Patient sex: F
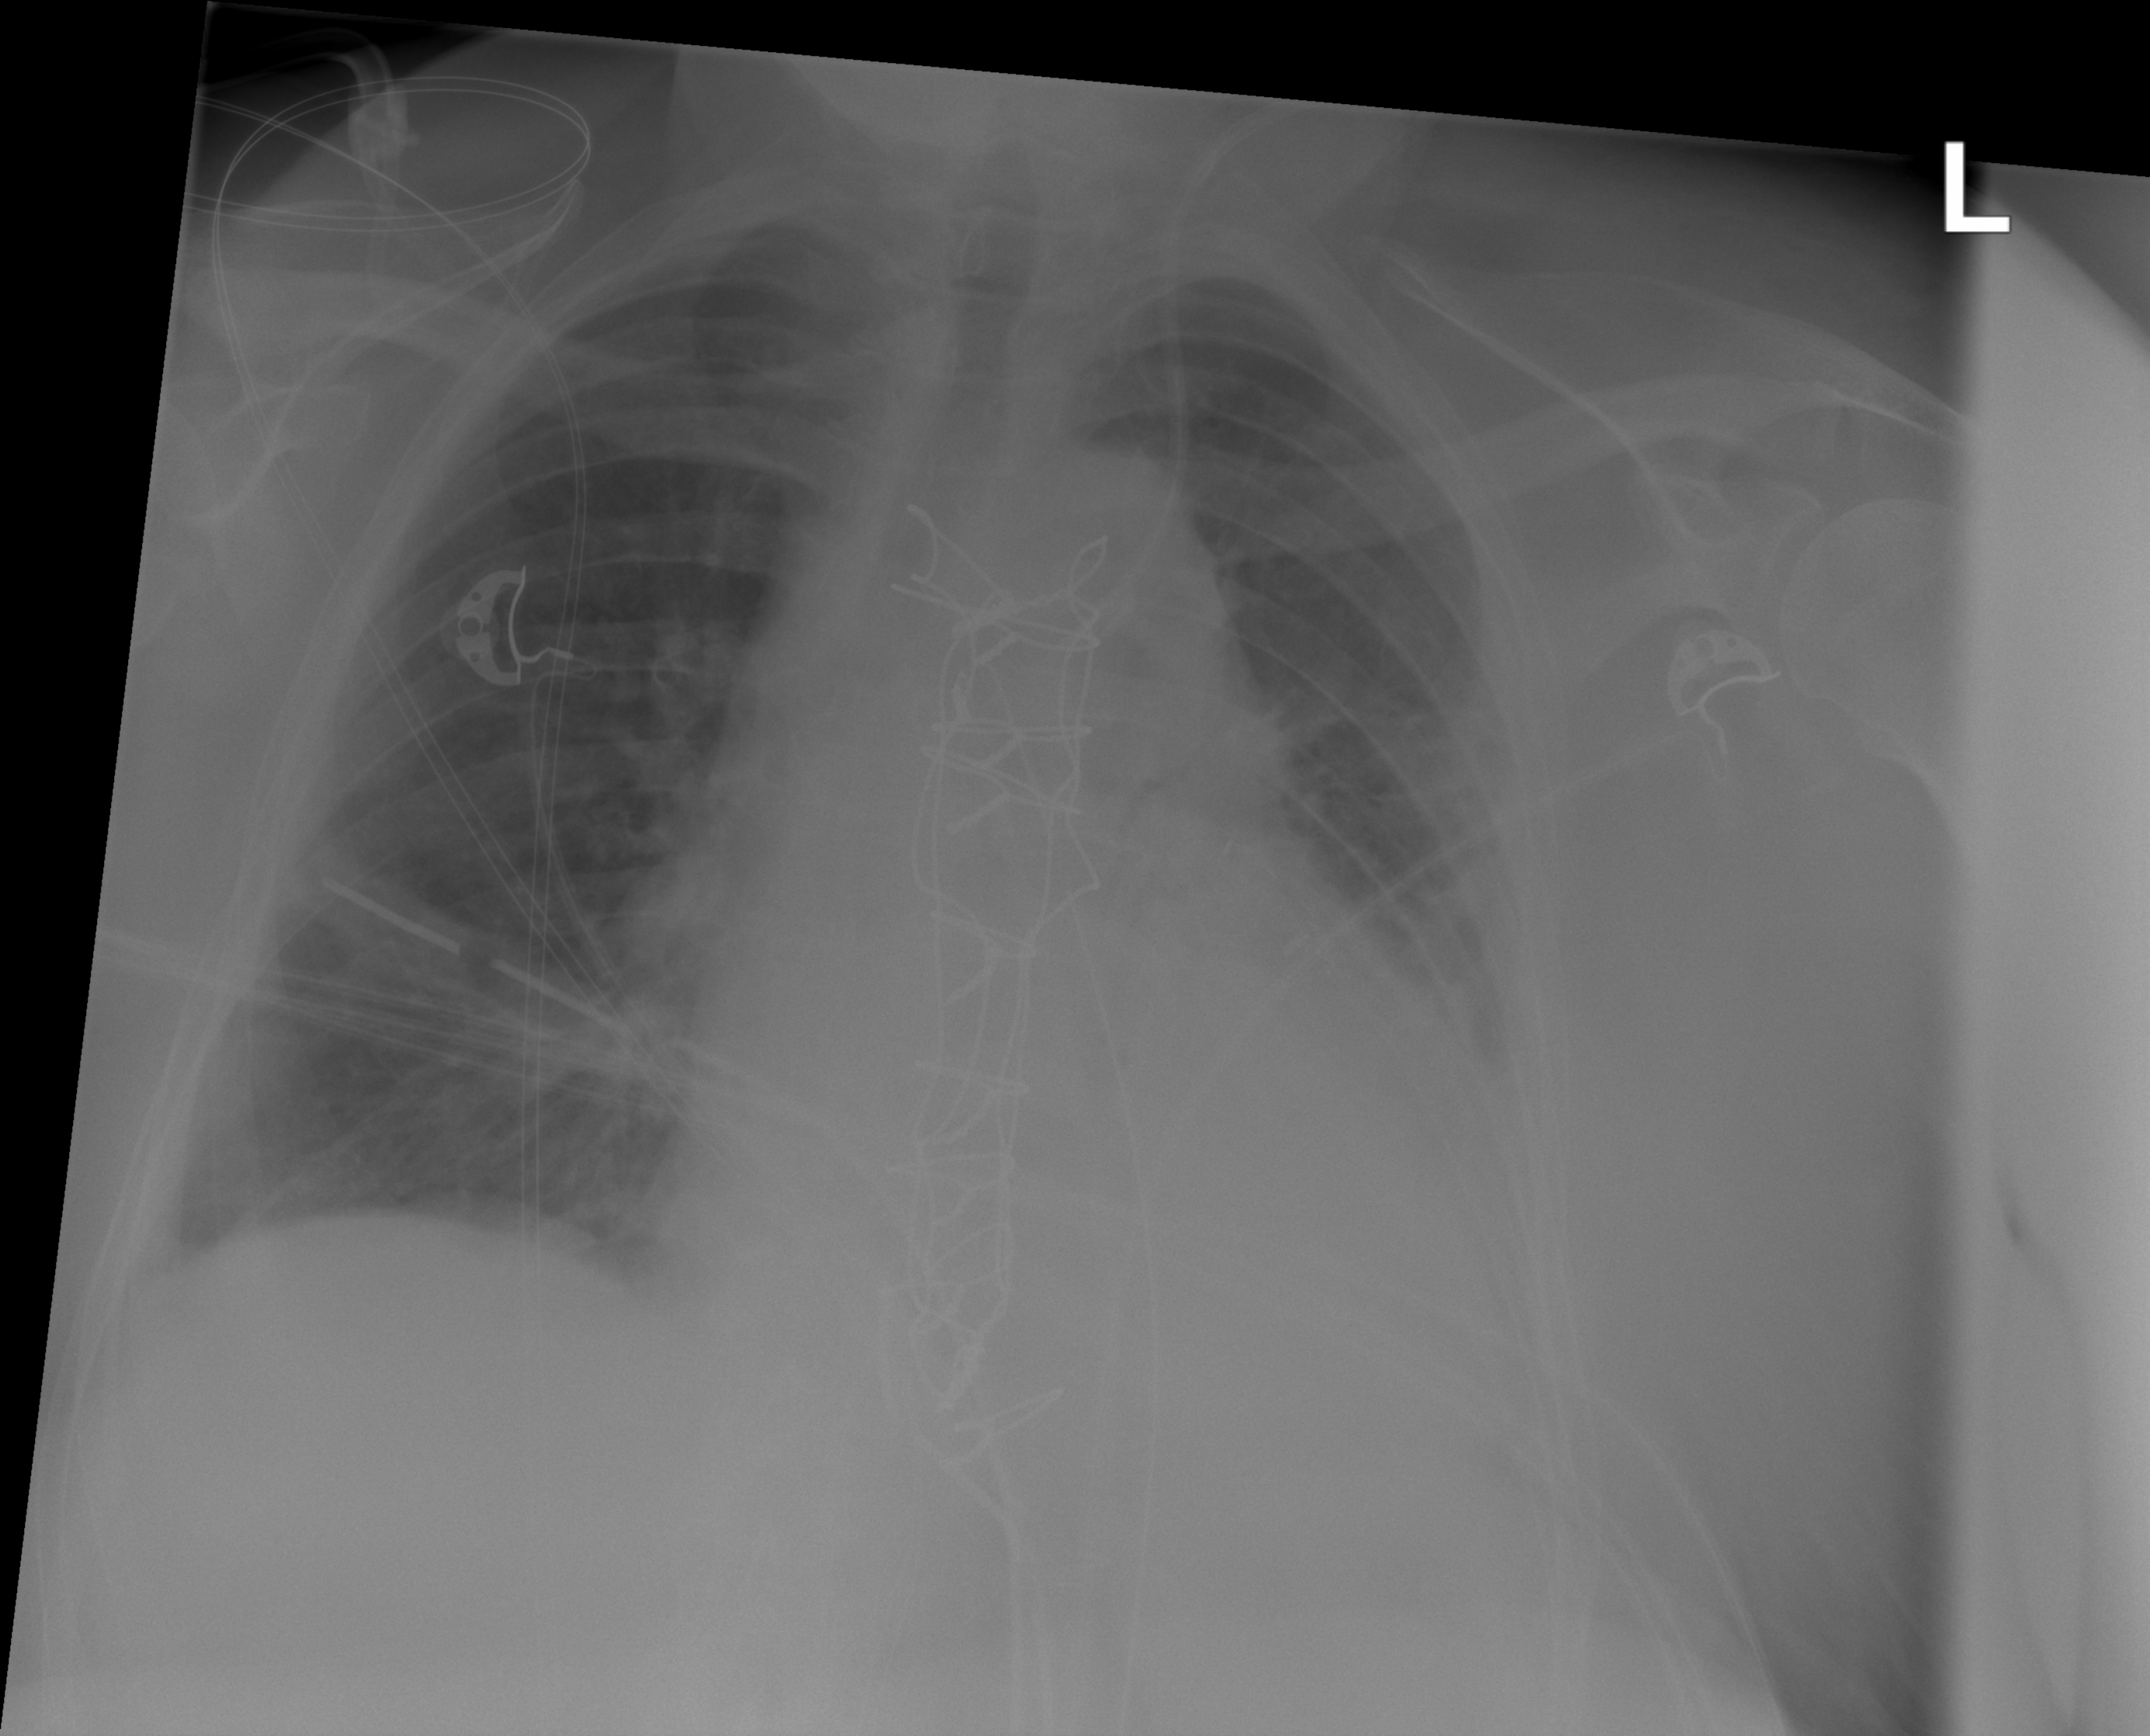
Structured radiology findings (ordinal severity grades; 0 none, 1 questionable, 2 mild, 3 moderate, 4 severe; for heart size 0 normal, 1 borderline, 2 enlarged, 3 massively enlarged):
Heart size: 2
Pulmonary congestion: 1
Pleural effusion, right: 2
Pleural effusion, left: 3
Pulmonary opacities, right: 0
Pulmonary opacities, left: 0
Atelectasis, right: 2
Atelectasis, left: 2